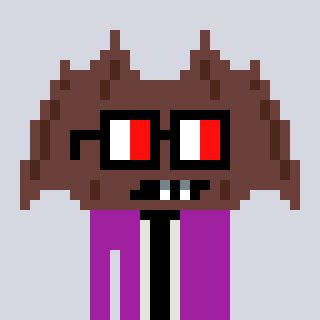
a pixel art character with square glasses with black frames and red eyes, a bat-shaped head and a magenta-colored body on a cool background